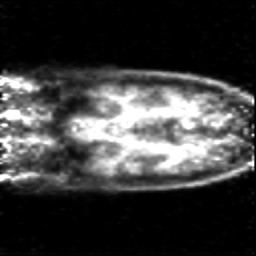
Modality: PET
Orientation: coronal
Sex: male
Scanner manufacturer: siemens